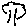
Label: tree